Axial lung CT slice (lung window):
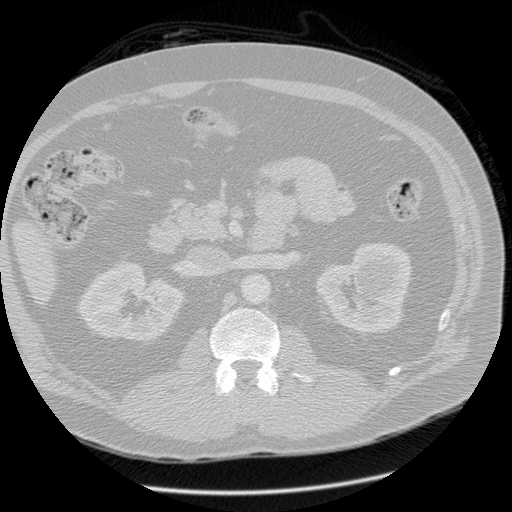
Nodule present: no